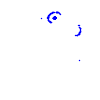
Particle: proton